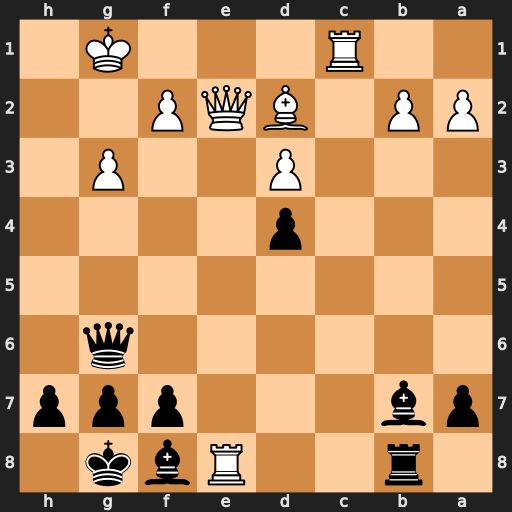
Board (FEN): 1r2Rbk1/pb3ppp/6q1/8/3p4/3P2P1/PP1BQP2/2R3K1
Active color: b
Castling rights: -
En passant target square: -
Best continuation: Rxe8 Qxe8 Qh5